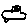
Label: car